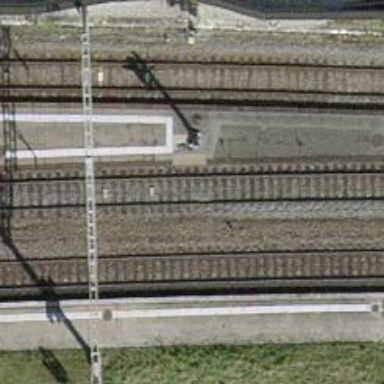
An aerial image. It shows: Railway signal.